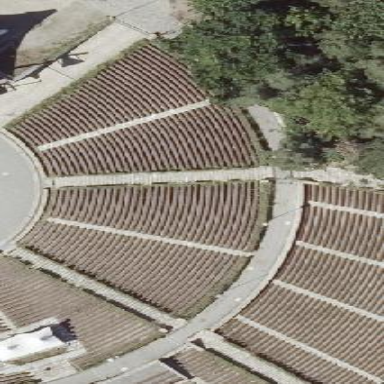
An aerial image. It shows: Bleachers on leisure land.